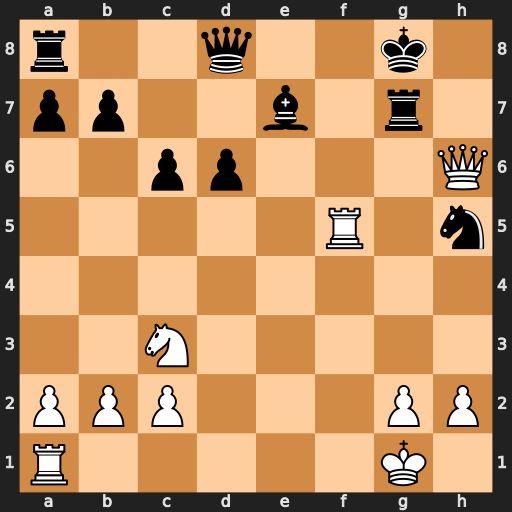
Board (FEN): r2q2k1/pp2b1r1/2pp3Q/5R1n/8/2N5/PPP3PP/R5K1
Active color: w
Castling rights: -
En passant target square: -
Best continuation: Qe6+ Kh8 Rxh5+